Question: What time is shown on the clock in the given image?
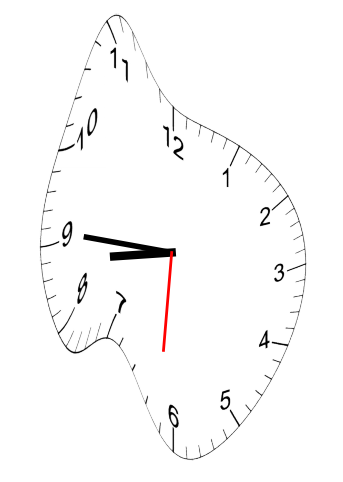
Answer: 08:45:31